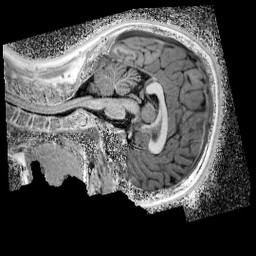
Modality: UNIT1_denoised
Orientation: sagittal
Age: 12
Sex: female
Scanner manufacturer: siemens
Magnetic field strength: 3 T
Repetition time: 4 s
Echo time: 0.00299 s